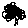
Label: tree